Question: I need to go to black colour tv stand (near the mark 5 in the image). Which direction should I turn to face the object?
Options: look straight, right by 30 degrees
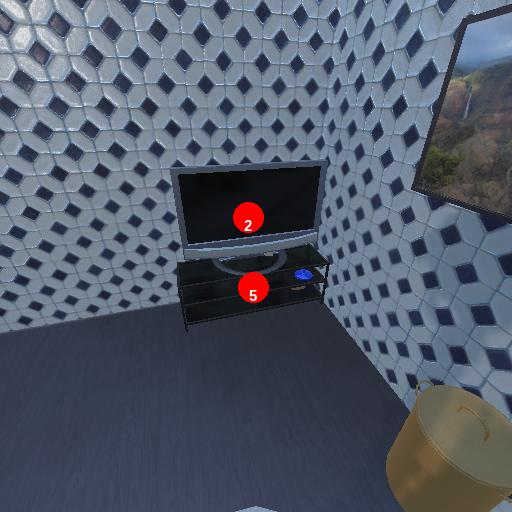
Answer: look straight